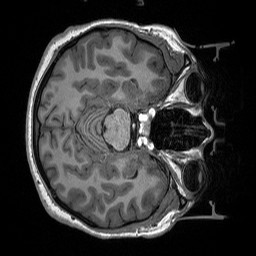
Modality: T1w
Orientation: axial
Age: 21
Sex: female
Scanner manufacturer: siemens
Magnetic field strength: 3 T
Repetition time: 2.53 s
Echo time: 0.00219 s